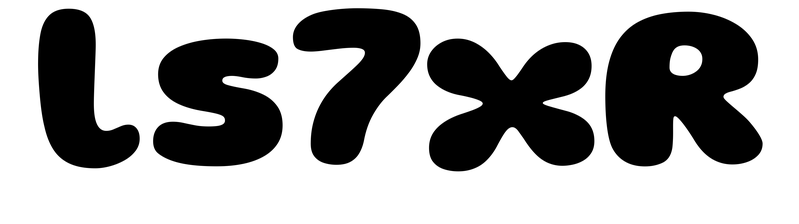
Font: Gluten_ExtraBold